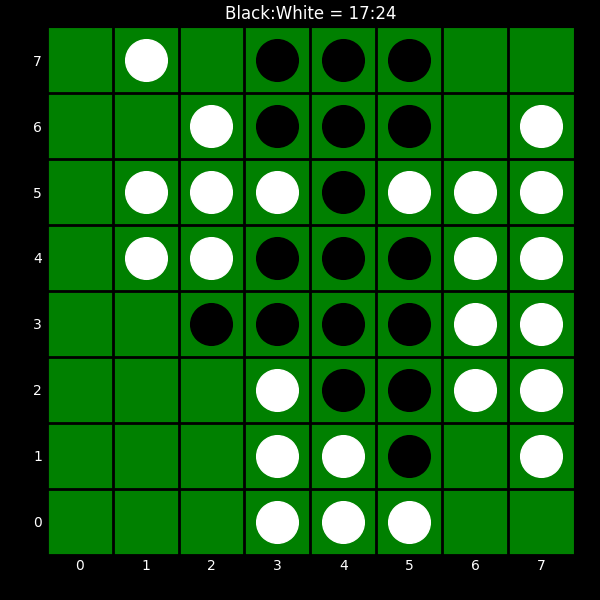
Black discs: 17
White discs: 24